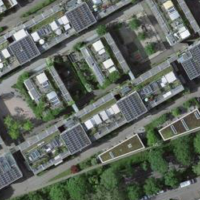
EUNIS habitat code: 55
Species observed at this site:
Veronica arvensis
Dianthus armeria
Lonicera acuminata
Cymbalaria muralis